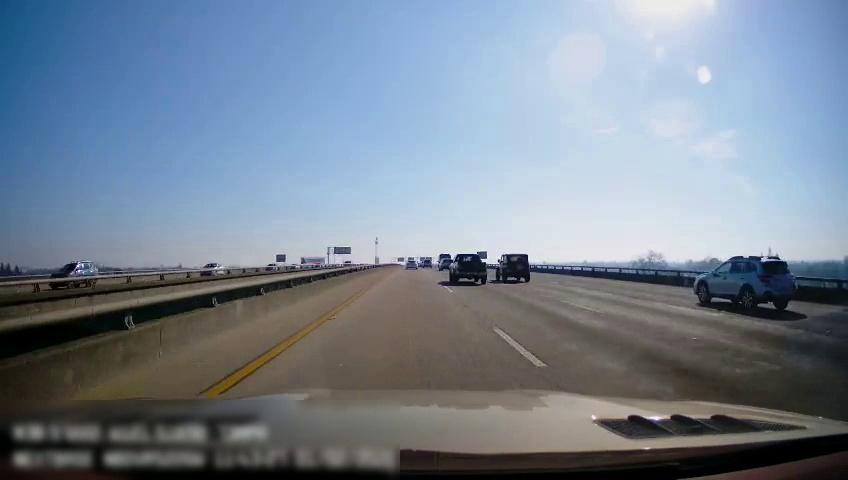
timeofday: Day
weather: Sunny
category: Drivable Space
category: Vehicles | SUV
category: Vehicles | Car
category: Vehicles | Car
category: Drivable Space
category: Vehicles | Car
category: Vehicles | Truck
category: Vehicles | SUV
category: Vehicles | SUV
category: Vehicles | Car
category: Vehicles | Car
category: Lanes | Current Lane
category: Lanes | Current Lane
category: Lanes | Current Lane
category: Lanes | Alternate Lane
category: Traffic | Signs
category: Traffic | Signs